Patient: sex M, age 29
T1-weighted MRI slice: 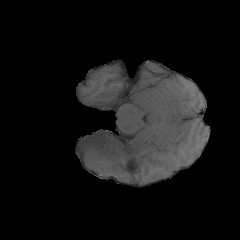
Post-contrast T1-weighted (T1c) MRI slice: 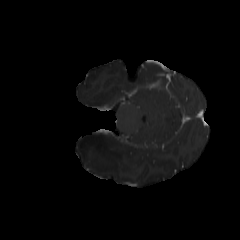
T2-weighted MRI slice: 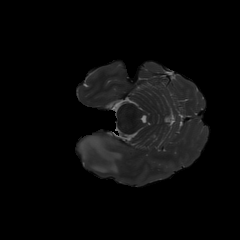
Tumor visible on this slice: yes
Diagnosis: Astrocytoma, IDH-mutant
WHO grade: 4